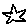
Label: star